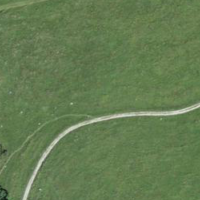
EUNIS habitat code: 24
Species observed at this site:
Euphorbia cyparissias
Rumex alpinus